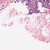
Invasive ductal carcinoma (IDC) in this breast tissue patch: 0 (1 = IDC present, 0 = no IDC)